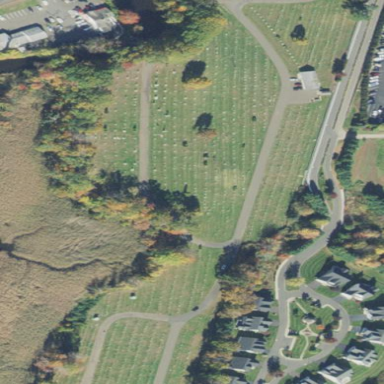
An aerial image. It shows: Cemetery.